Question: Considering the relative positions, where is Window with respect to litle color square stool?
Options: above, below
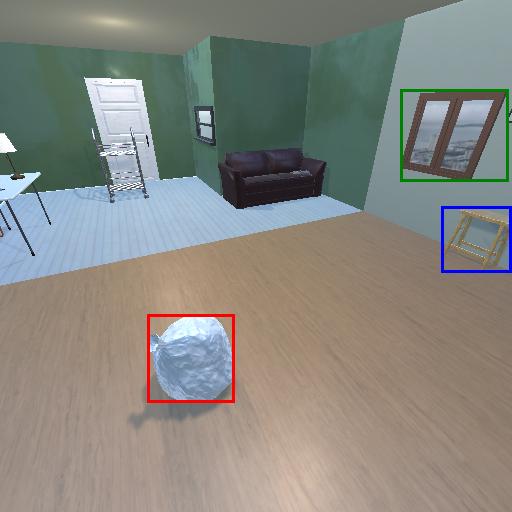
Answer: above